Question: How can I make the list on the right populate with only items which meet the search criteria? I'm not asking for the literal code necessarily, but just some general guidance on how to do so.
I've already written the code to populate the list on the left with C#, supplying a directory to populate the list from. I was just not clear on how to get the list to populate correctly when using the search field at the top.
Should I just call another function which researches the directory for the files based on the search criteria? or store the initial file list in a variable and search within that to populate the list?

'''
using System.IO;
using System.Linq;
using System.Text;
using System.Threading.Tasks;
using System.Windows.Forms;
namespace directoryBrowser
{
public partial class Form1 : Form
{
public Form1()
{
InitializeComponent();
ListDirectory(treeView1, @"C:\Windows");
}
public void ListDirectory(TreeView treeView, string path)
{
treeView.Nodes.Clear();
var rootDirectoryInfo = new DirectoryInfo(path);
treeView.Nodes.Add(CreateDirectoryNode(rootDirectoryInfo));
}
public static TreeNode CreateDirectoryNode(DirectoryInfo directoryInfo)
{
var directoryNode = new TreeNode(directoryInfo.Name);
foreach (var directory in directoryInfo.GetDirectories())
{
try
{
directoryNode.Nodes.Add(CreateDirectoryNode(directory));
} catch {
// cannot access directory
}
}
foreach (var file in directoryInfo.GetFiles())
{
directoryNode.Nodes.Add(new TreeNode(file.Name));
}
return directoryNode;
}
}
}
'''
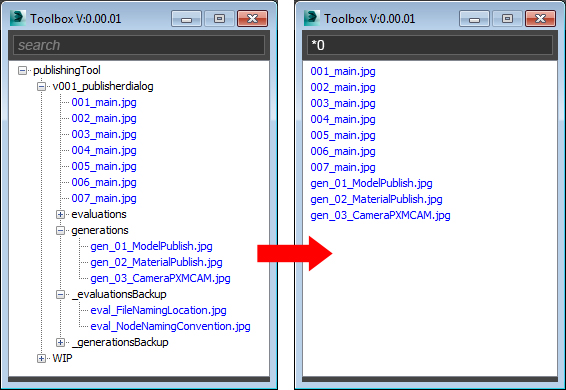
Answer: Create a parent node that should be global to the form. so that you can use the parent node without searching the directory (folder) on the harddisk every time. lets say
'''
var directoryNode = new TreeNode(directoryInfo.Name);
'''
and add all the subsequent nodes to the directoryNode as your code already performing this. Finally you get the overall structure added to directoryNode. Add this directoryNode to the treeview. your treeview will be populated. when the user provides search parameter, search in the directoryNode not in the actual directory, in memory searching is fast then searching directory on the hardisk, and create list of nodes and assign to the treeview. when the search parameter is removed by the user assign the directoryNode again.
Hope this suggestion will help